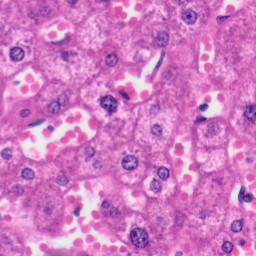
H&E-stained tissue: Liver